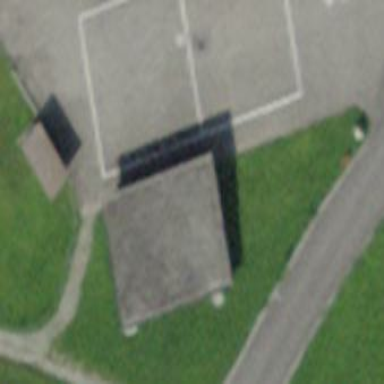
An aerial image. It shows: Garage.